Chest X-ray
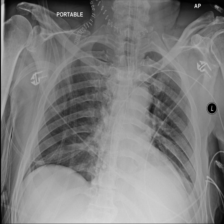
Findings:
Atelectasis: negative
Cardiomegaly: negative
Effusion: negative
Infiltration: negative
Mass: negative
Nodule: negative
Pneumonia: negative
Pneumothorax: negative
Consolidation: negative
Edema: negative
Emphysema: negative
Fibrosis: negative
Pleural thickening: negative
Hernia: negative